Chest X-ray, PA view. Patient: 46 years old, sex M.
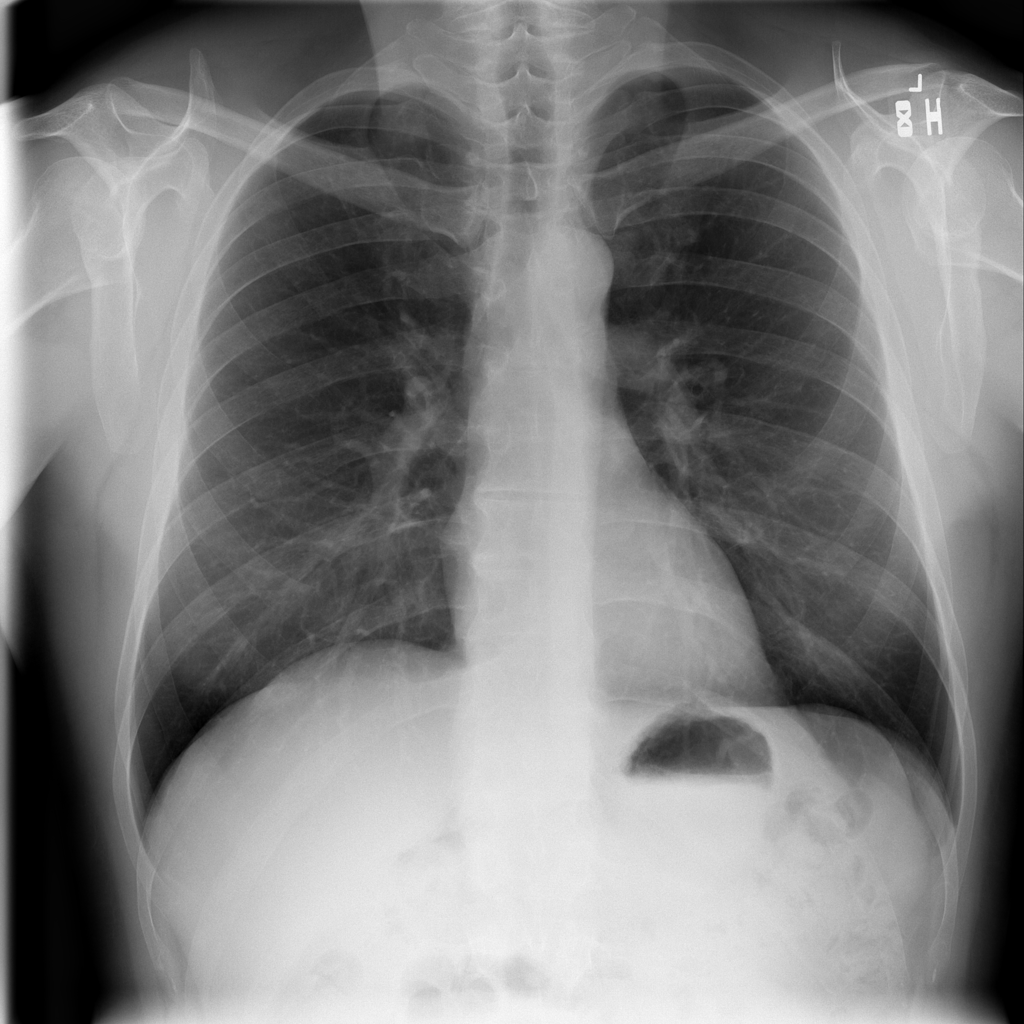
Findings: No Finding